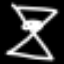
Label: hourglass